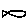
Label: fish